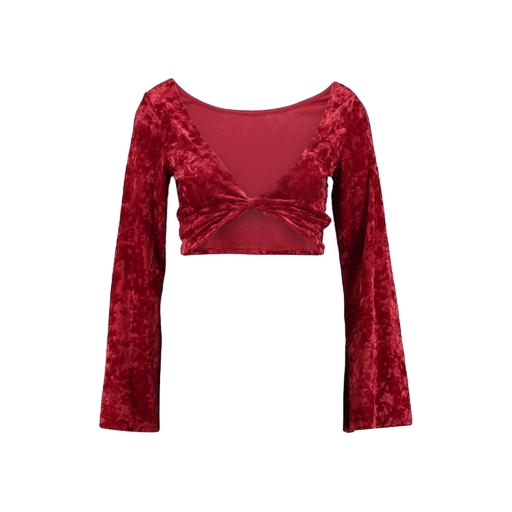
red v-neck split-back crop top, red women's valery top, red body crop top, white background